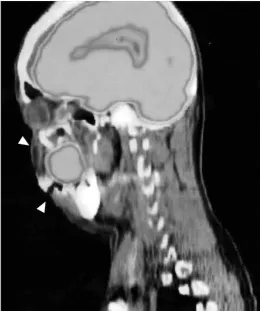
(A) Axial 18F-fluorodeoxyglucose positron emission tomography (FDG-PET)/computed tomography revealed FDG accumulation in the lesion in the left maxilla (maximum standardized uptake value, 12.2).
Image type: radiology (ct)